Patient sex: F
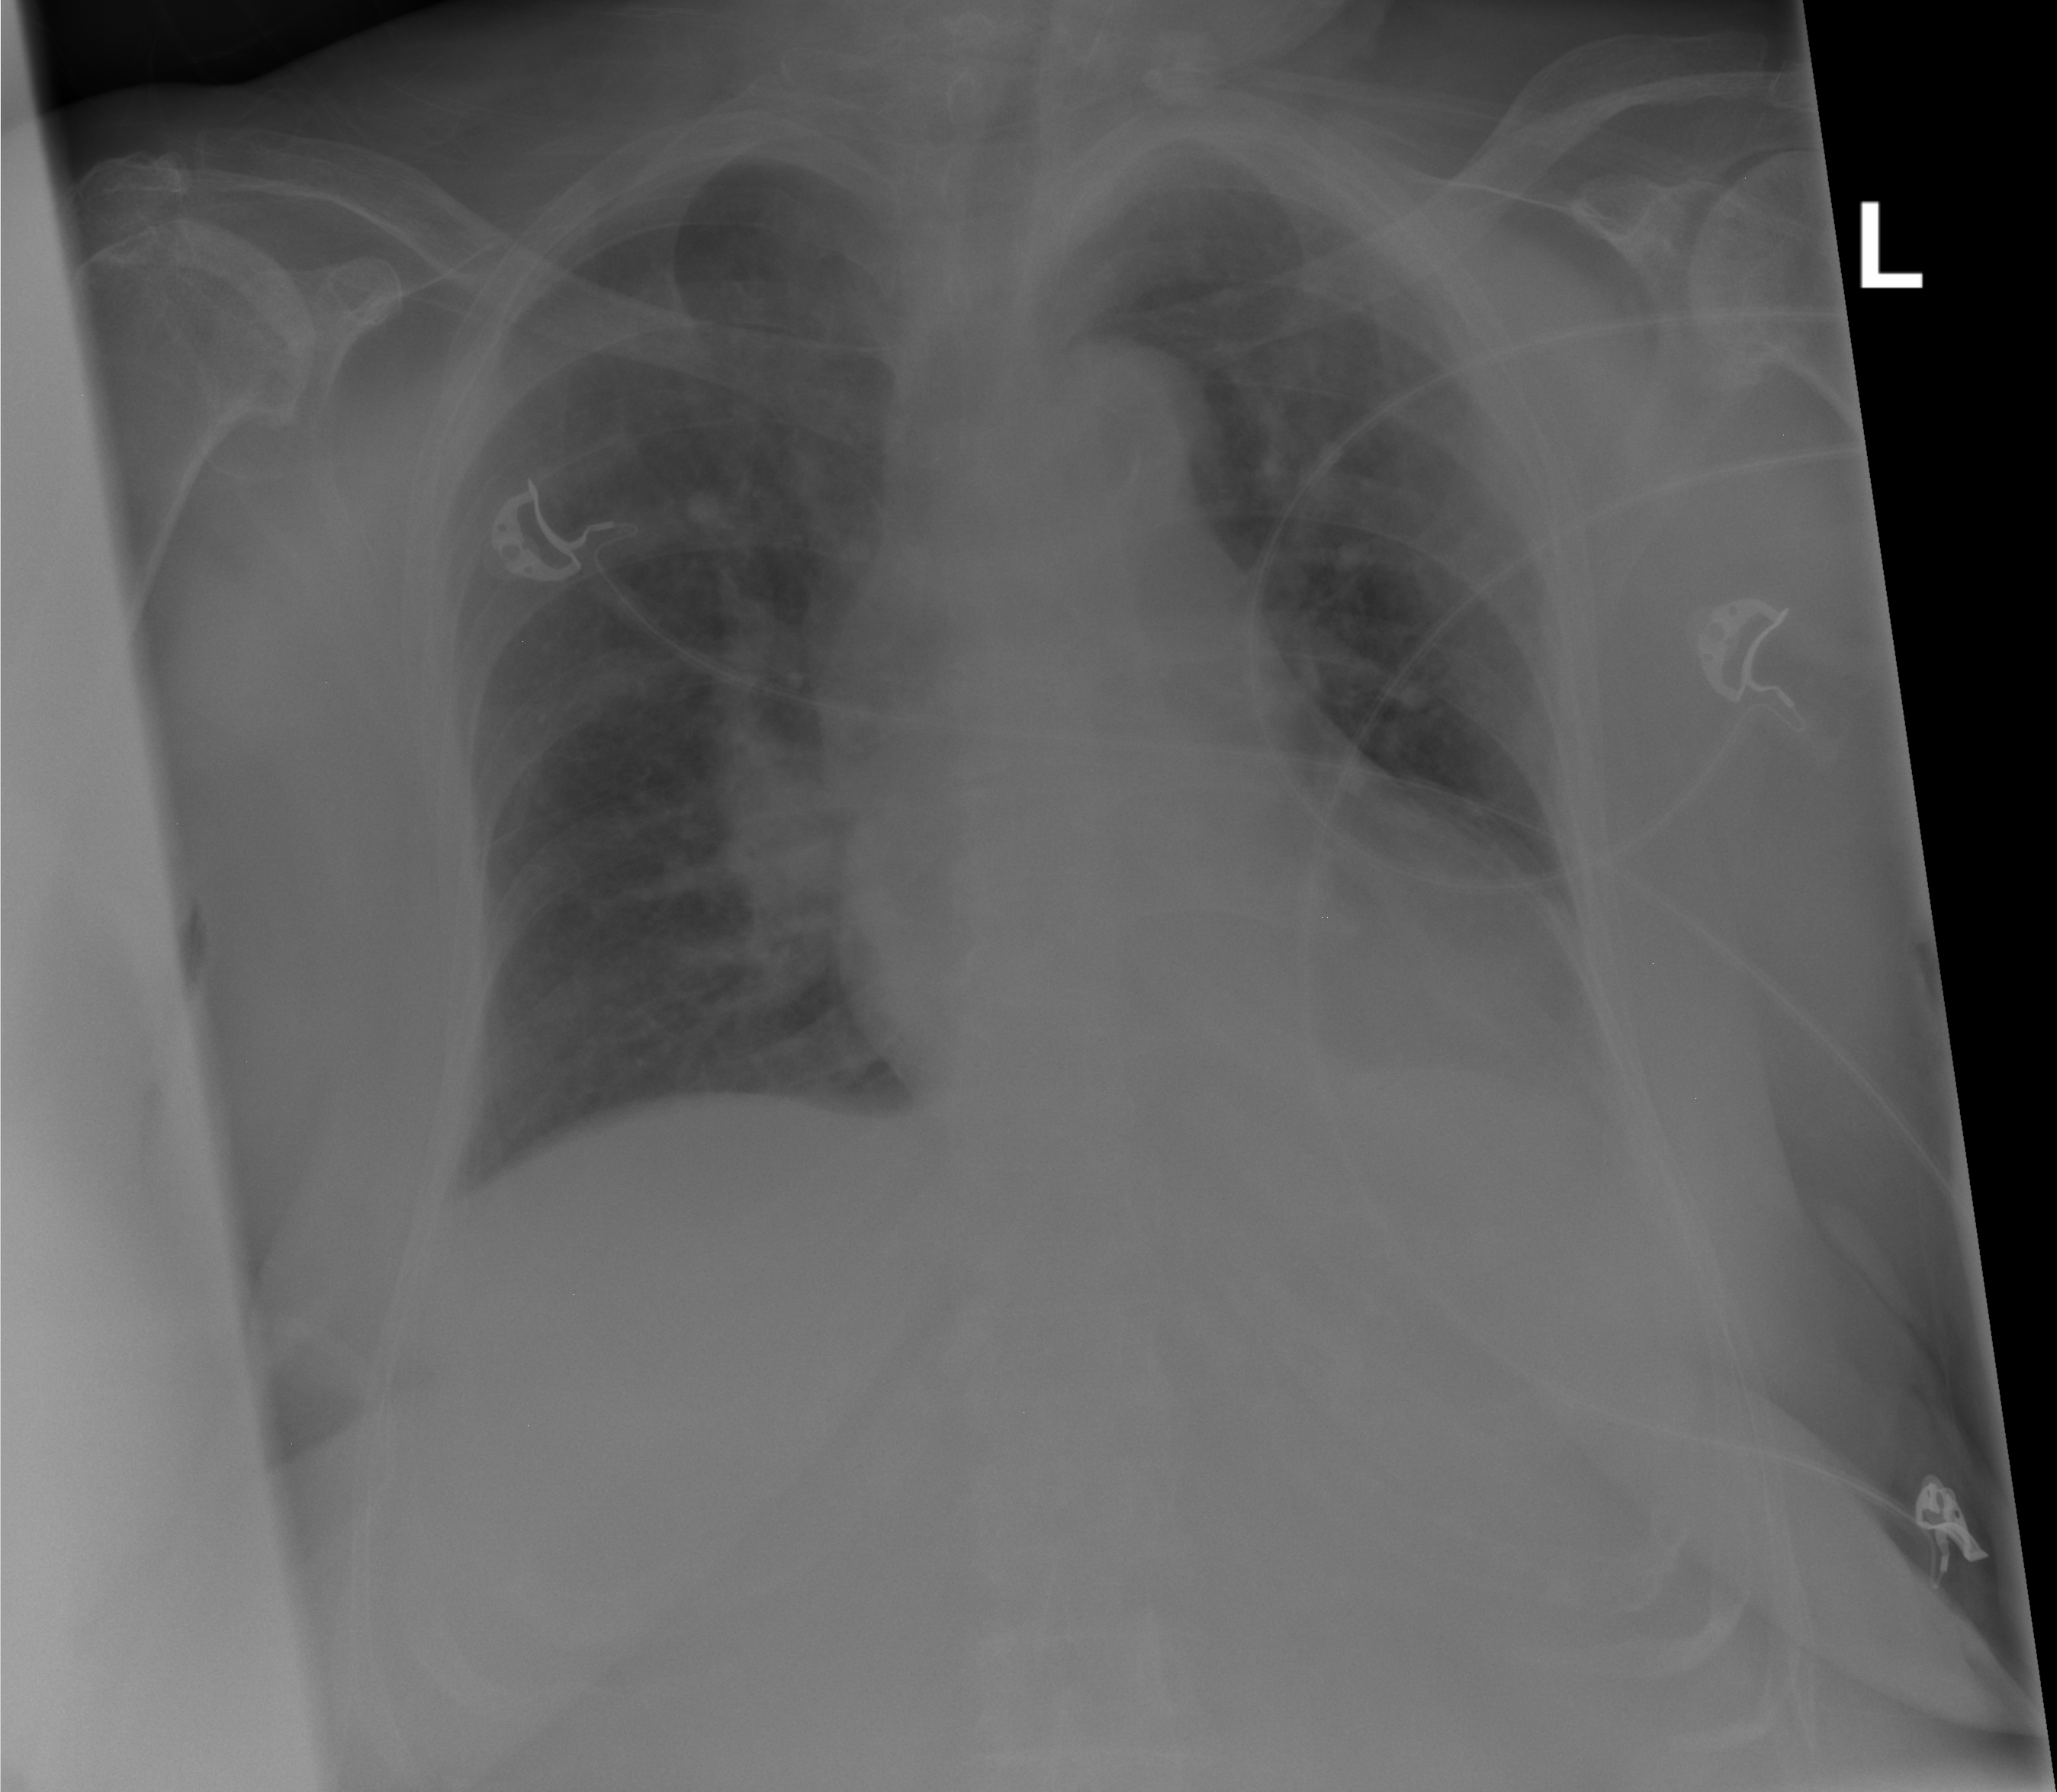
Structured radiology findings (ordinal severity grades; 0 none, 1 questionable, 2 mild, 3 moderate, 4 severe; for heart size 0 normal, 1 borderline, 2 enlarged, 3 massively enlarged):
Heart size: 2
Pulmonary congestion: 2
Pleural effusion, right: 0
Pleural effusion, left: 2
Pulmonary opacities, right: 0
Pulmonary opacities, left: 0
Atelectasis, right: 0
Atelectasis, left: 2